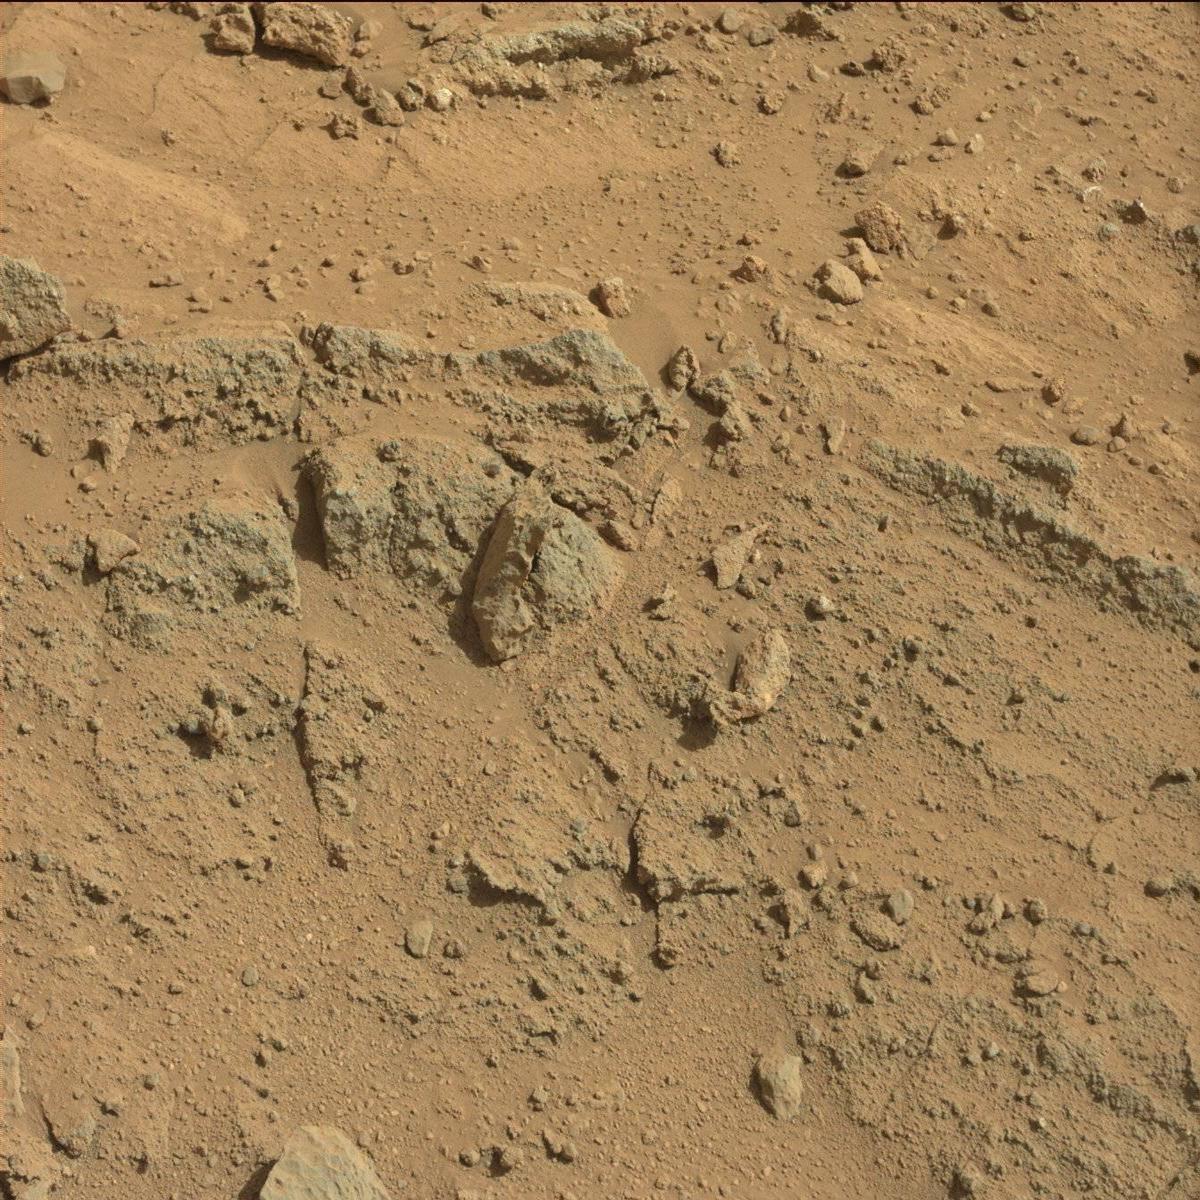
Terrain classes present: Bedrock, Rock, Sand / Soil